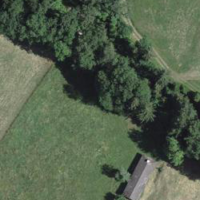
EUNIS habitat code: 41
Species observed at this site:
Campanula trachelium